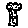
Label: tree